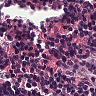
Metastatic tissue present: no